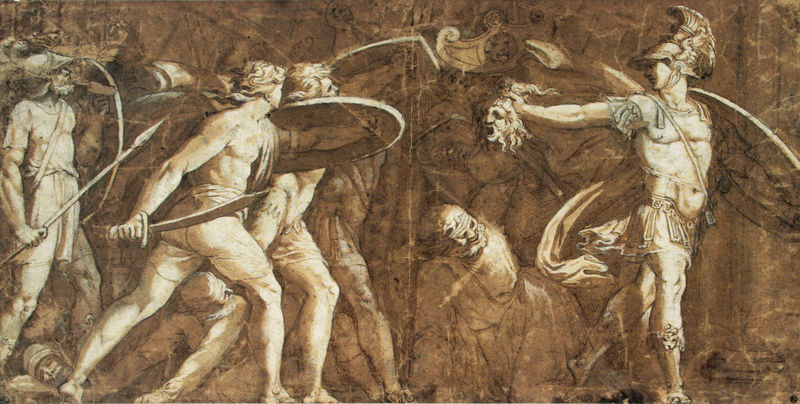
Titel: Persus mit dem Kopf von Medusa
Künstler: Polidoro da Caravaggio
Standort: Paris
Institution: Musée du Louvre, Cabinet des dessins
Schlagwörter: gemälde, held, kampf, kopf, mann, weiß, menschen, ausschnitt, braun, männer, szene, zeichnung, tod, sepia, krieg, schlacht, lanze, soldaten, schild, panzer, antike, schwert, schwerter, säbel, waffen, soldat, helm, fries, römer, brustpanzer, krieger, speer, helden, erschlagen, schilde, troja, ilias, erschlagener